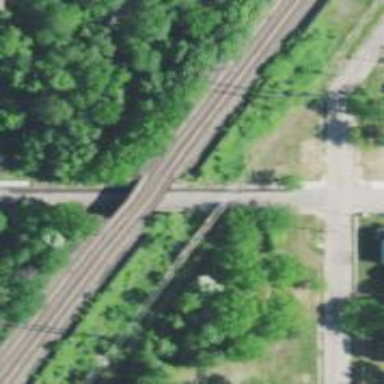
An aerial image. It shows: Railway tracks on embankment.